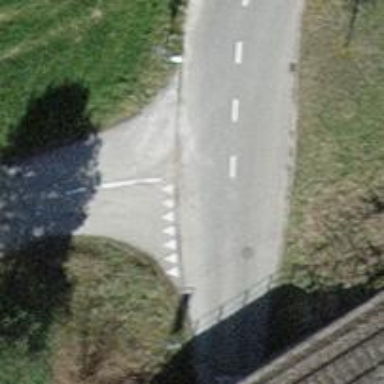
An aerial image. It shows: Unclassified road with asphalt surface.